Field crop: maize
Growth stage: 1
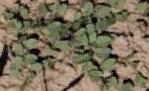
Species: convolvulus